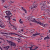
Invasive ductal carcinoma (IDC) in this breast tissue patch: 1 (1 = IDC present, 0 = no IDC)